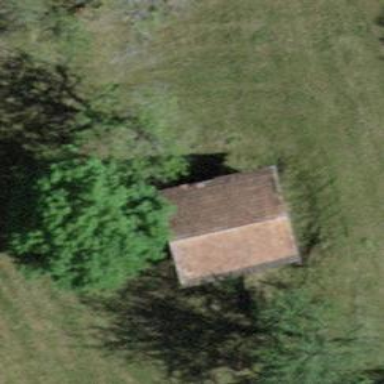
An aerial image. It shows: Rural barn.